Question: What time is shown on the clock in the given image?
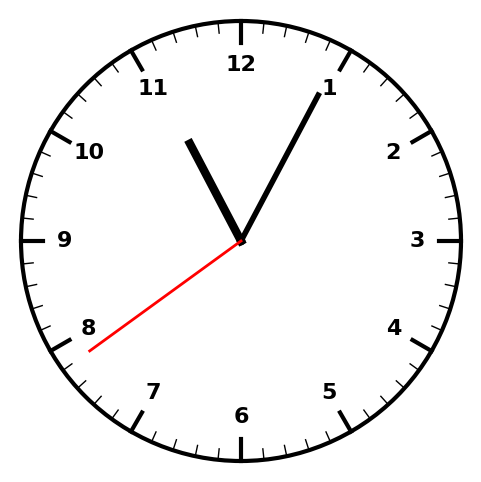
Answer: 11:04:39